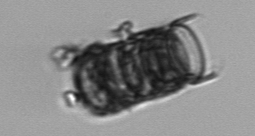
Label: Paralia_sulcata